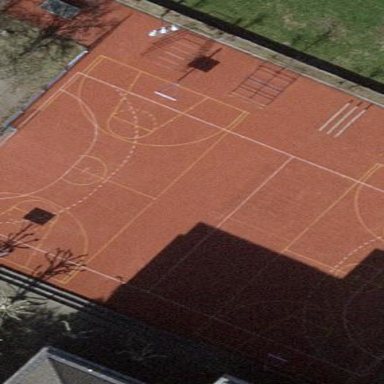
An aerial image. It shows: Basketball court located in leisure land pitch.